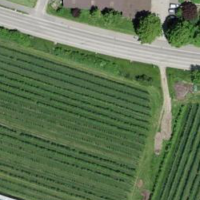
EUNIS habitat code: 25
Species observed at this site:
Ciconia ciconia
Corvus frugilegus
Cardamine pratensis
Castanea sativa